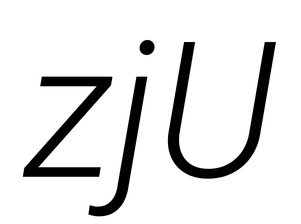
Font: Roboto-Italic_Light_Italic